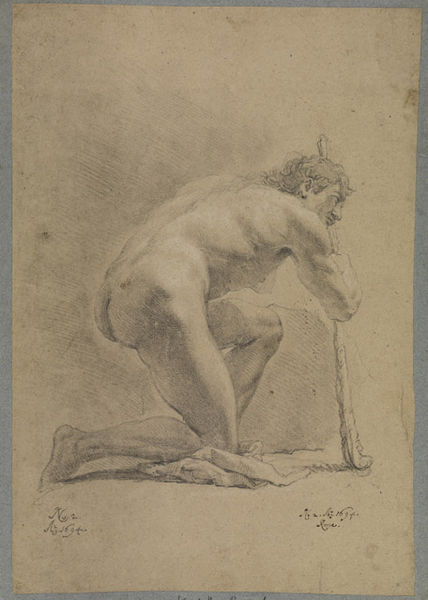
Titel: Männlicher Akt, kniend aufgestützt
Künstler: Georg Philipp Rugendas
Standort: Karlsruhe
Institution: Staatliche Kunsthalle Karlsruhe
Schlagwörter: akt, fuß, haut, kopf, körper, mann, nackt, schatten, weiß, ocker, braun, brust, ellbogen, grau, licht, nase, ohr, profil, rücken, schwarz, skizze, stützen, zeichnung, blick, tuch, beige, alt, arm, arme, gesicht, kleidung, mensch, porträt, schauen, signatur, ast, auge, haare, pose, stoff, gebeugt, lippen, locken, schultern, stock, statue, beine, bein, gesäß, hintern, rückenansicht, schrift, seitlich, papier, ruhe, hocke, man, stab, studie, grafik, schattierung, linien, sepia, muskeln, sport, seitenansicht, bauch, faltenwurf, knie, aufstützen, foto, knochen, muskulös, penis, stütze, bücken, knabe, unbekleidet, unterschrift, gestützt, kohle, arsch, hinten, popo, wirbelsäule, druck, schraffur, knüppel, knien, strafe, vorgebeugt, schraffiert, bleistift, bleistiftzeichnung, fleck, flecken, pergament, männlich, muskel, stark, knieend, kniend, aufgestützt, stützend, knieen, gebückt, hochkant, bettler, brustkorb, herkules, keule, rötel, männerakt, stecken, italienisch, statur, hockend, staab, krücke, kreidezeichnung, kniet, knieender, kniened, aktporträt, studi, po, ma, bettelstab, 17.jh, nkien, wemann, feinteilig, kniender akt